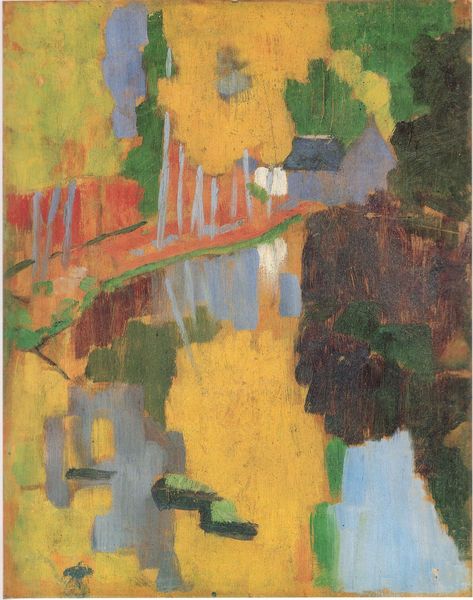
Titel: Le Bois d'Amour (Talisman)
Künstler: Paul Sérusier
Standort: Paris
Institution: Musée d'Orsay
Schlagwörter: baum, blau, blätter, dunkel, felsen, gemälde, himmel, laub, schatten, wasser, weiß, aquarell, bäume, fluss, gelb, grün, landschaft, ocker, see, teich, ufer, blumen, braun, bunt, geste, grau, hell, licht, orange, schwarz, straße, dach, gebäude, haus, park, rot, weg, zaun, expressionismus, flächig, malerei, stein, steine, bild, spiegel, bach, baumstamm, birken, felder, häuser, natur, spiegelung, stamm, brücke, gewässer, hütte, sonne, wasserspiegelung, gold, pflanzen, kontrast, wald, deutschland, hellblau, farbig, sommer, ansicht, fassade, spiegelbild, abstrakt, farben, flächen, modern, dorf, giebel, allee, dunkelgrün, farbe, grafik, lila, violett, linien, herbst, stämme, dunkelblau, tiefe, ölfarbe, striche, reflexion, abstrahiert, helligkeit, herbstlandschaft, wasseroberfläche, farbflächen, strich, pinsel, flecken, diagonal, verschwommen, tümpel, laubbäume, diagonale, graublau, museum, weich, blauer reiter, klee, goldener schnitt, flussufer, giebeldach, vertikal, brückemaler, expessionismus, äume, informel, vereinfachung, interpretation, hellrot, blauweiss, landschaftsgemälde, chatten, ramd, kleks, energiegeladen, farbkompostition, farbverfremdung, innovation, modere